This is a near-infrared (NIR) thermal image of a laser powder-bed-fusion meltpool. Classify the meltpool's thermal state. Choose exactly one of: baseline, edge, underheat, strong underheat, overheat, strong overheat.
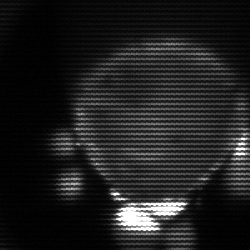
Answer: edge